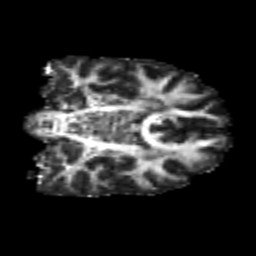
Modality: FA
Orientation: coronal
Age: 22
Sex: female
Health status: healthy
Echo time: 0.074 s